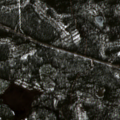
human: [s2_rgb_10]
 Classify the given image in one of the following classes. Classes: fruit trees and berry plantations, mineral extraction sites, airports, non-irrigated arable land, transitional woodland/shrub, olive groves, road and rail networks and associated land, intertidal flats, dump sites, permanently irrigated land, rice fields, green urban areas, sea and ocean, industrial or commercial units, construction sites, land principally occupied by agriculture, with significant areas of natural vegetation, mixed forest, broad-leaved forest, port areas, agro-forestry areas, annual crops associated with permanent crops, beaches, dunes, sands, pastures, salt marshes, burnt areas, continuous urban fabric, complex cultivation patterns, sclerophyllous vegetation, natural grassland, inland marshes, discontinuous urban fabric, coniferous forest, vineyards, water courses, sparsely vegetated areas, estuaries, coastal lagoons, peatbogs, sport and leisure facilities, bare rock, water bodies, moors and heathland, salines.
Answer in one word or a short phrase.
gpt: coniferous forest, transitional woodland/shrub